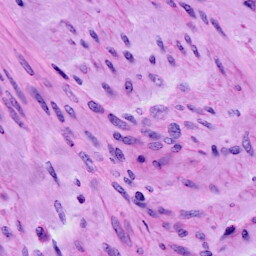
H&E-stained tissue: Cervix